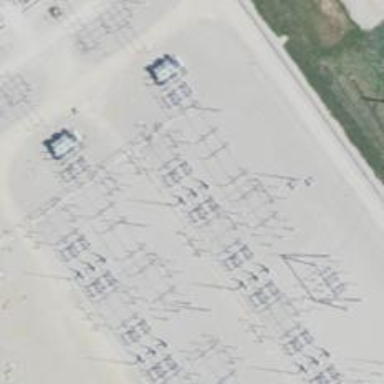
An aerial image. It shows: Switch used for power control.